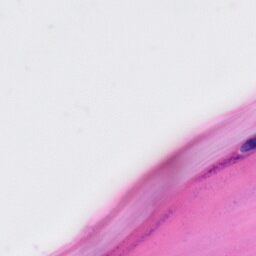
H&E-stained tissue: Skin